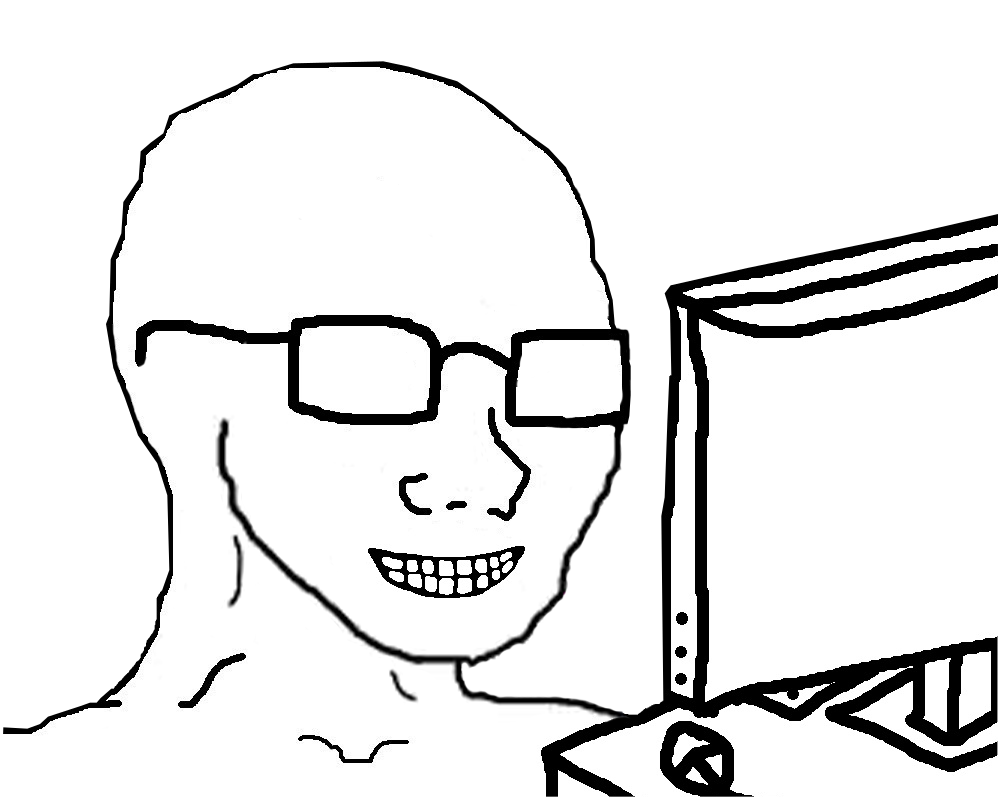
Label: 5_Soyjak